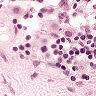
Metastatic tissue present: no